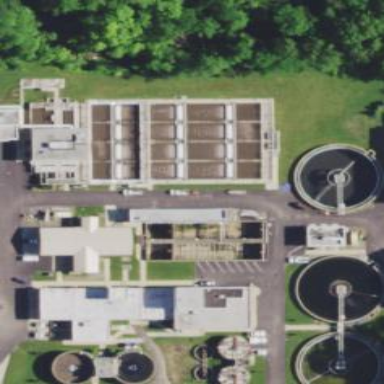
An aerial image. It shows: View of wastewater plant.